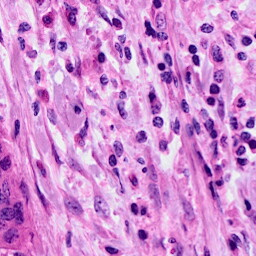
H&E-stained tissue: Cervix